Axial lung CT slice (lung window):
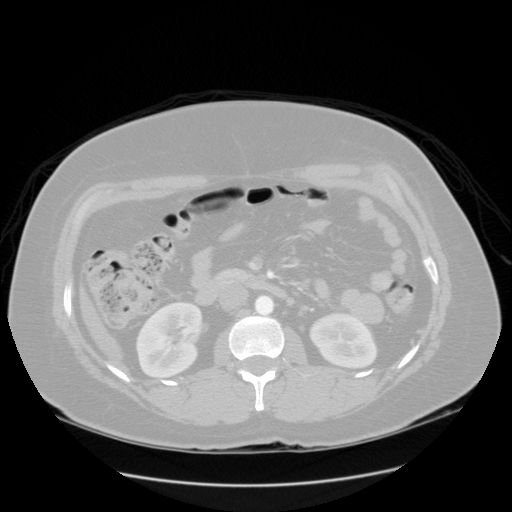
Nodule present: no